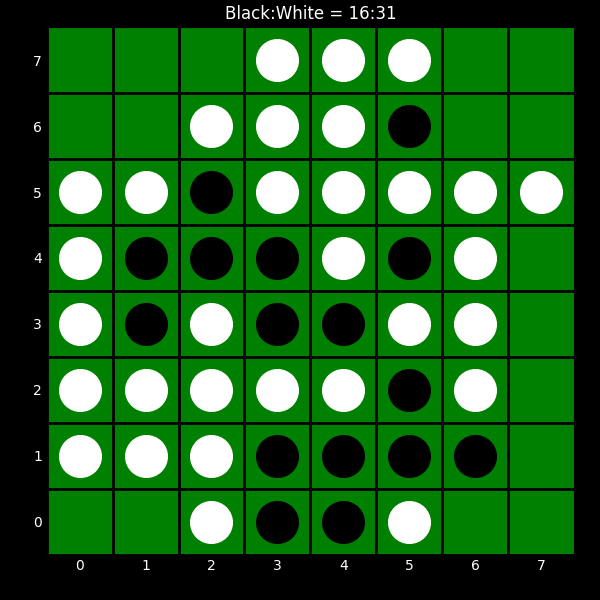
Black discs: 16
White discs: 31